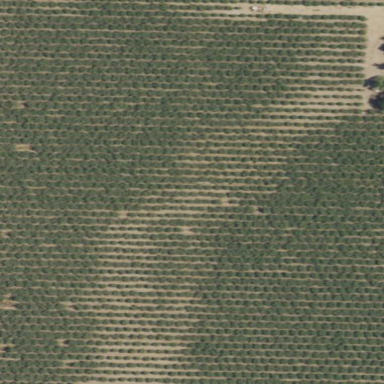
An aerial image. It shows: Orchard filled with nectarine trees.